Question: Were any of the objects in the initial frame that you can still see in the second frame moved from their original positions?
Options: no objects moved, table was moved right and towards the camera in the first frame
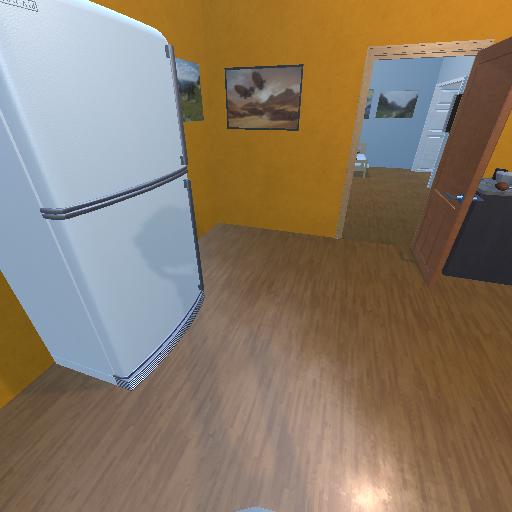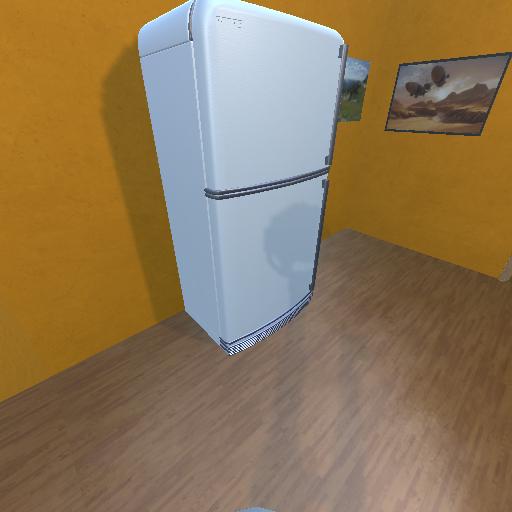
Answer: no objects moved